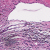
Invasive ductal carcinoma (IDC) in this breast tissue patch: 1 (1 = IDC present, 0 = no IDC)